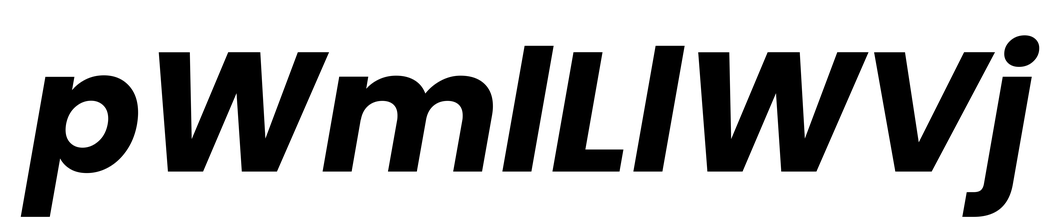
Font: Poppins-BoldItalic